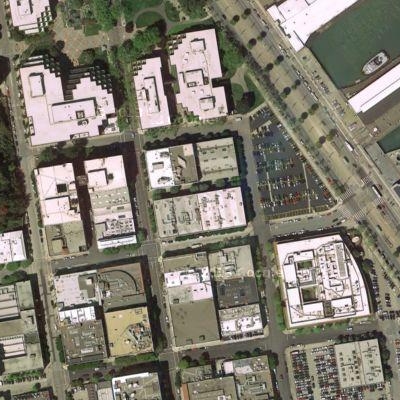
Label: cIndustry